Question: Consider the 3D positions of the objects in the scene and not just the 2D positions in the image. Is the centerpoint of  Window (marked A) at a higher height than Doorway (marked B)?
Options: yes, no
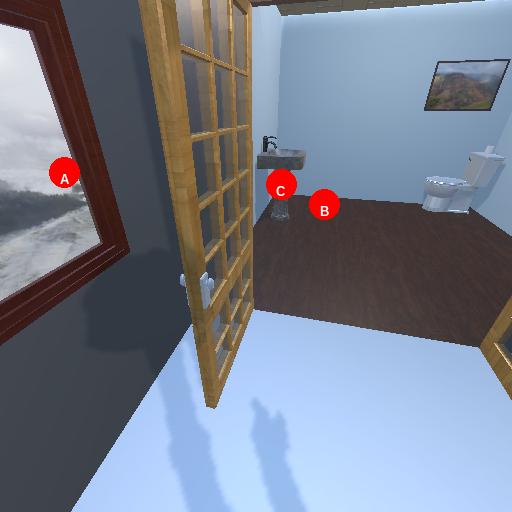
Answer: yes